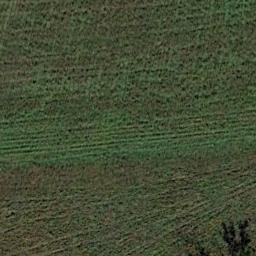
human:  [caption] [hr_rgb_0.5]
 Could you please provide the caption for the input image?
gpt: The entire image is dominated by grass .

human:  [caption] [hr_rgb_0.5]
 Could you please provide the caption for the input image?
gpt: This meadow has different sparsity in different places .

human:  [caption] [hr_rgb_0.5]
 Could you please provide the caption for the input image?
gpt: Sparse grass growing on the lawn, Exposing the brown ground .

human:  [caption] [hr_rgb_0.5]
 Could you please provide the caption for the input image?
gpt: The meadow is dense but uneven .

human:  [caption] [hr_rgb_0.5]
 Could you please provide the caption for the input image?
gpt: A brown and green meadow with some stripes .